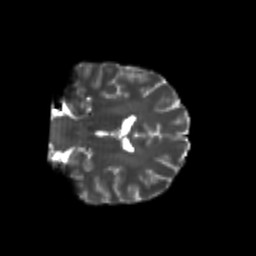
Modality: T2w
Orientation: coronal
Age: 22
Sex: female
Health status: healthy
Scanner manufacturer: philips
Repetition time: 7.395 s
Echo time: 0.08599 s